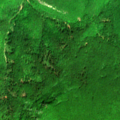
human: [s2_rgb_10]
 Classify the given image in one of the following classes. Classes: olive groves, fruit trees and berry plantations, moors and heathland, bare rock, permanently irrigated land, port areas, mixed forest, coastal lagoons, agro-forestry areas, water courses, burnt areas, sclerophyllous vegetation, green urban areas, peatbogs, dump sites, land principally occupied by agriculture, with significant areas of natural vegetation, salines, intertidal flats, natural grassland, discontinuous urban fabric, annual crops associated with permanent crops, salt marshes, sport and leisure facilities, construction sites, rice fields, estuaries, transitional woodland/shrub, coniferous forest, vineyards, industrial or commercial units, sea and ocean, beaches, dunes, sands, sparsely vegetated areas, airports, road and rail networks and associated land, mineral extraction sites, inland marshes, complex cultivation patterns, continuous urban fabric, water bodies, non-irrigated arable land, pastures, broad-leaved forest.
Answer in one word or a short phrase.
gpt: broad-leaved forest, transitional woodland/shrub